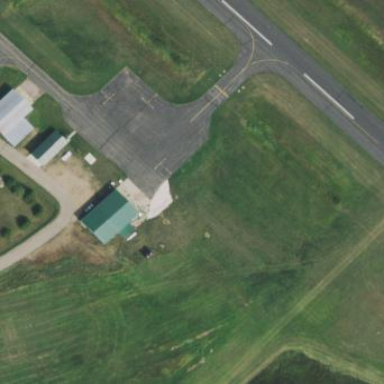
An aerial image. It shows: Apron at the airport.